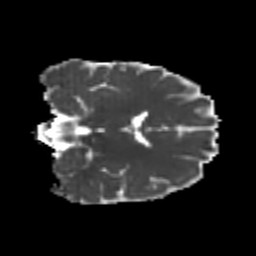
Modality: MD
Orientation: coronal
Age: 23
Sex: female
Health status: healthy
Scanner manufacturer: philips
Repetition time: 7.387 s
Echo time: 0.08599 s